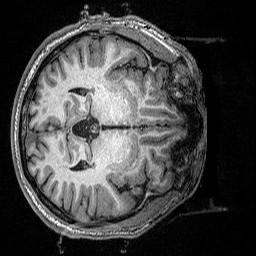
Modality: T1w
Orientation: axial
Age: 46
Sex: male
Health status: ill
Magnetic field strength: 3 T
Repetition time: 2.53 s
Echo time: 0.00331 s